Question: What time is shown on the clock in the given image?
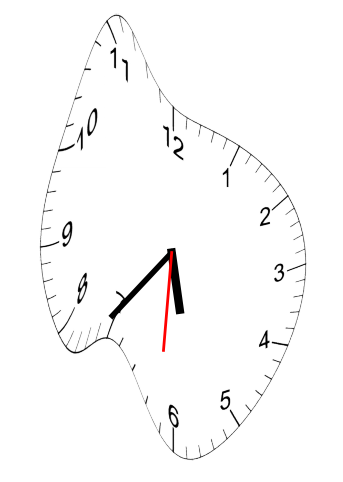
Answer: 05:36:31